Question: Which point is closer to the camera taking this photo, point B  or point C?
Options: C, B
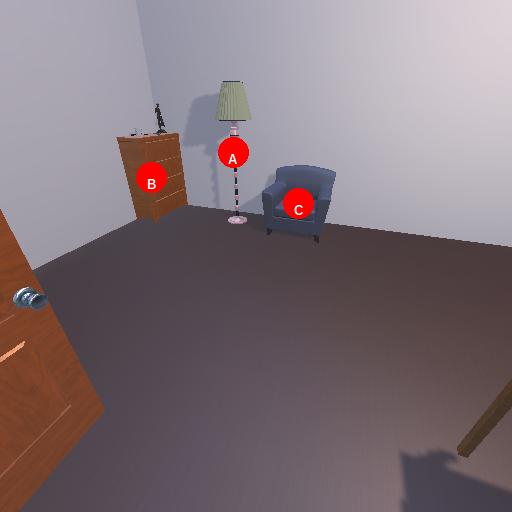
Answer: C